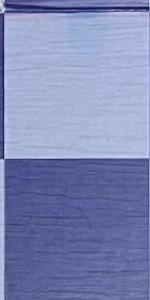
Label: Empty